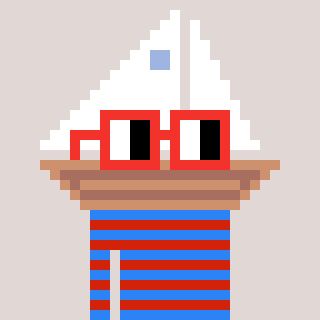
a pixel art character with square red glasses, a sailboat-shaped head and a red-colored body on a warm background